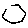
Label: hexagon